Question: First, to say. I'm aware of similar questions namely <URL> but I am still not able to get the desired result with my dataset. I've got a dataset of wastewater samples where columns are different pollutants and rows with "codes" for three different groups:
Dataset looks like this (but bigger)
'''
data = pd.DataFrame({'Group': pd.Series(['IN', 'IN', 'IN', 'OUT', 'OUT', 'OUT']),
'COD' : pd.Series([800, 900, 100, 400, 450, 500]),
'BOD' : pd.Series([40, 50, 60, 20, 25, 30])}
'''
and my code for boxplot (in jupyter with matplotlib inline)
'''
fig, ax = plt.subplots(figsize=(10, 5))
data.boxplot(['COD','BOD'], 'Group', ax)
'''
and the output is like this

It's obvious that the y-axis can't be the same for all the data, but I was not able to recreate the output in such way to change the axis for individual subplots even with help of the links above. I would really a appreciate any help on this.
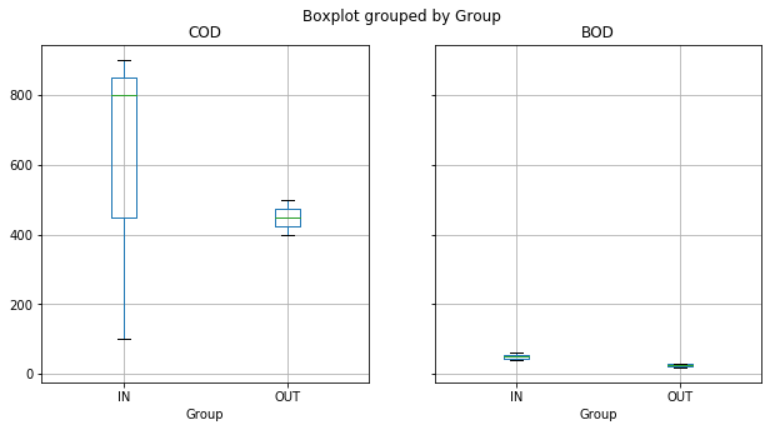
Answer: One way you could do this create different axes for the subplots and plotting the dataframe columns separately:
'''
fig, ax = plt.subplots(1, 2, figsize=(10, 5))
data.boxplot('COD','Group', ax=ax[0])
data.boxplot('BOD','Group', ax=ax[1])
'''
Output:
<URL>